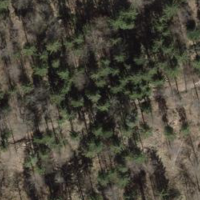
EUNIS habitat code: 44
Species observed at this site:
Petasites albus